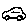
Label: car